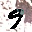
Label: 9